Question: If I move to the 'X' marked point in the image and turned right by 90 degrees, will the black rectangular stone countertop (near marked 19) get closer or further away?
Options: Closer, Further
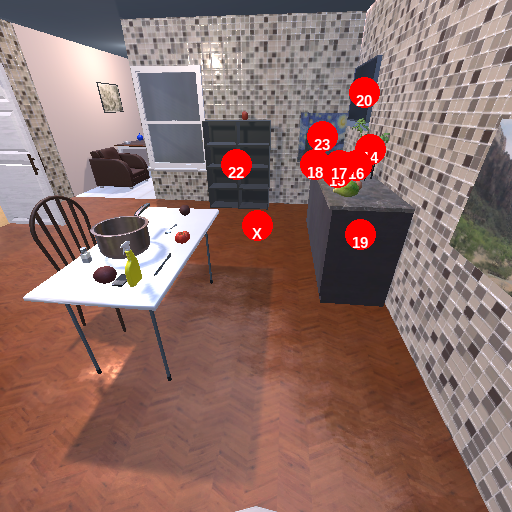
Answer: Closer